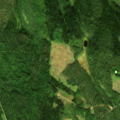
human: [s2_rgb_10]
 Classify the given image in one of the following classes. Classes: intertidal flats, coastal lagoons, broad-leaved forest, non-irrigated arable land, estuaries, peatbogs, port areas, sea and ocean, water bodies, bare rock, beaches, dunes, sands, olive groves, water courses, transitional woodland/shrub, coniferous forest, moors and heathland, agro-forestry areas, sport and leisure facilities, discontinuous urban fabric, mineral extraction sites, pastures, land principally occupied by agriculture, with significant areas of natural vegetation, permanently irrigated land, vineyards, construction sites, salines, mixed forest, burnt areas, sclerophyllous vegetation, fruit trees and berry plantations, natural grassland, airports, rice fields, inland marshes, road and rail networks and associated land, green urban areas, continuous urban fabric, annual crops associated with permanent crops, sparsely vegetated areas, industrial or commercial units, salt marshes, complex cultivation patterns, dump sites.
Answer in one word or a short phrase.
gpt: coniferous forest, transitional woodland/shrub